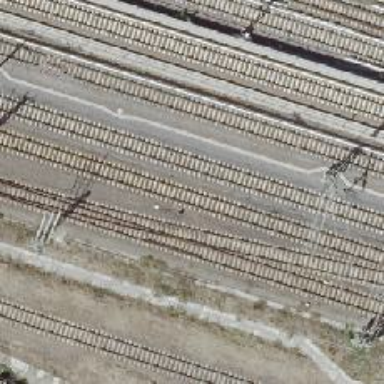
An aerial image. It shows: Railway signal.